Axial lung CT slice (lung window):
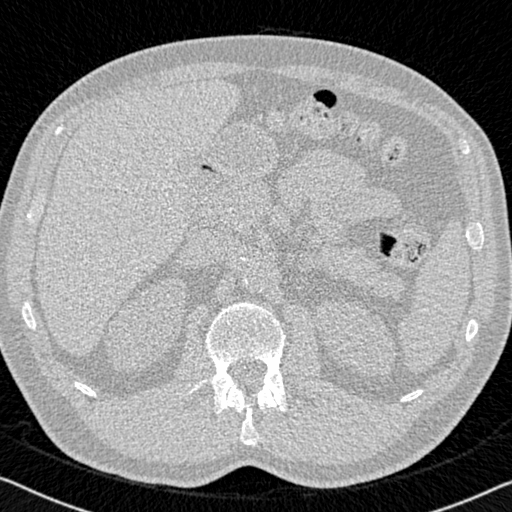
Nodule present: no